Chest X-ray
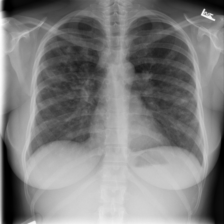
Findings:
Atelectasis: negative
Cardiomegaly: negative
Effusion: negative
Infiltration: negative
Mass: negative
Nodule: positive
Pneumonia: negative
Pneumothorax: negative
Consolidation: negative
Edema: negative
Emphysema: negative
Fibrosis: negative
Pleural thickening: positive
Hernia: negative